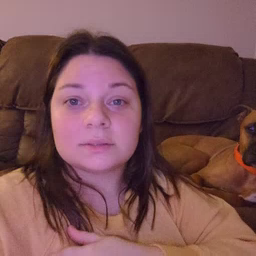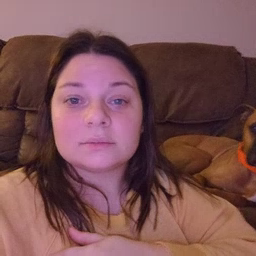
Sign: no